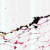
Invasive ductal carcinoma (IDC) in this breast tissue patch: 0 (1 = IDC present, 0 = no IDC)